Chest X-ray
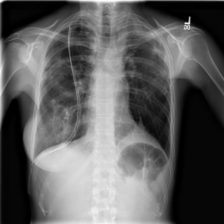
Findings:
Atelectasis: negative
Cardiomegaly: negative
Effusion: negative
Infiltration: negative
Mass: positive
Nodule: negative
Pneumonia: negative
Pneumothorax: positive
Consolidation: negative
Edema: negative
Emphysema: negative
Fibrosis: negative
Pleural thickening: negative
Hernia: negative